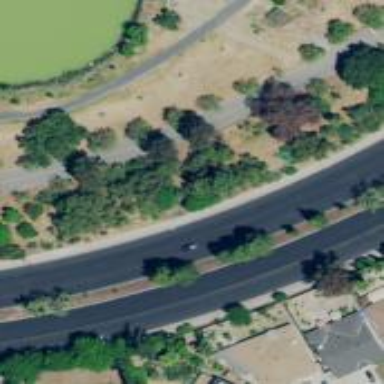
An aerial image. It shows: Secondary road with separate sidewalk.